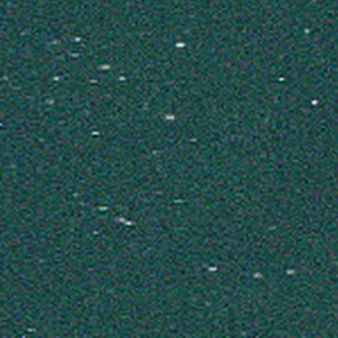
Label: other